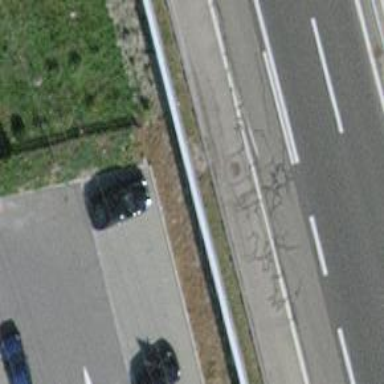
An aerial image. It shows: Charging station.